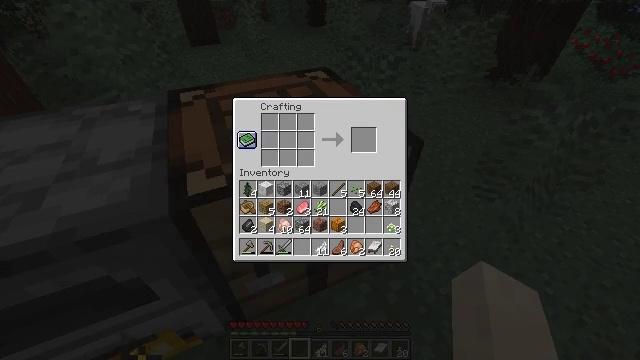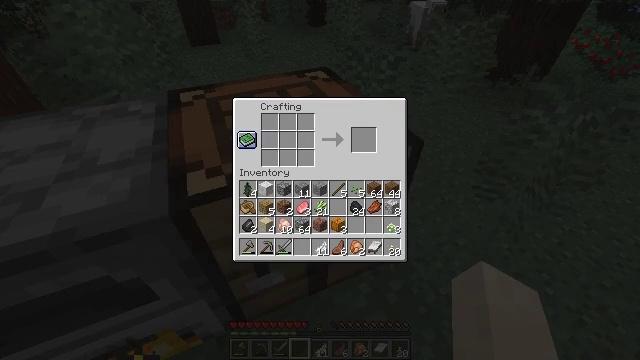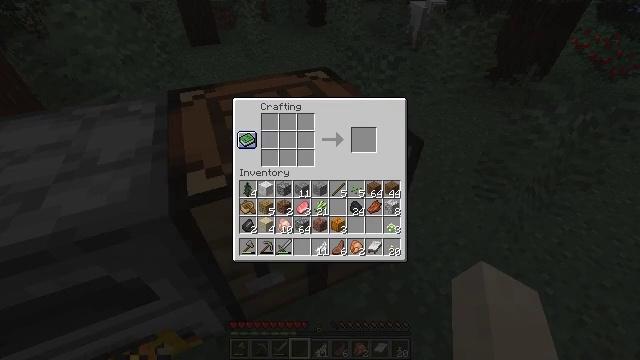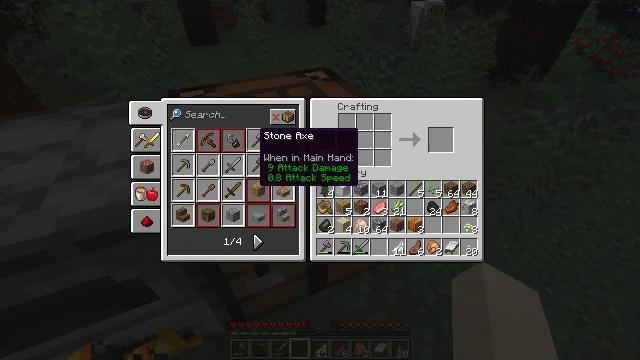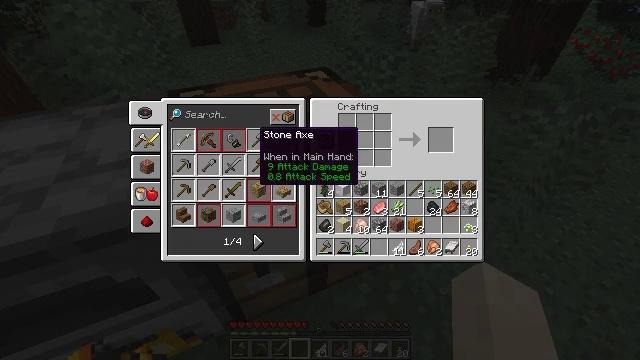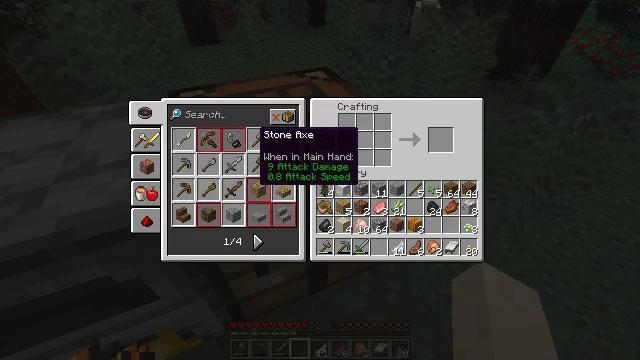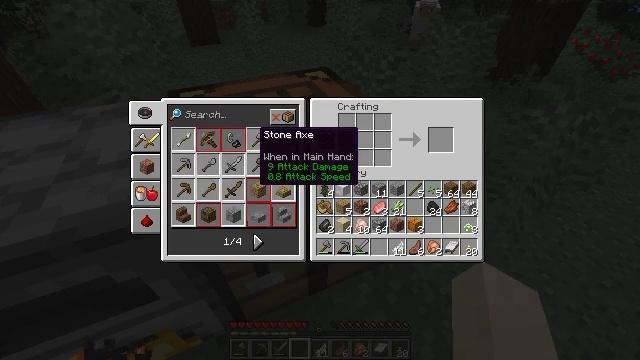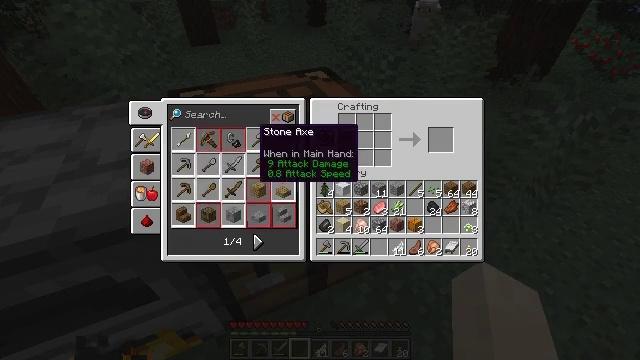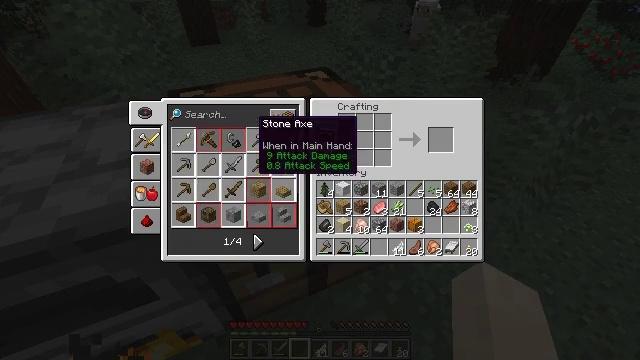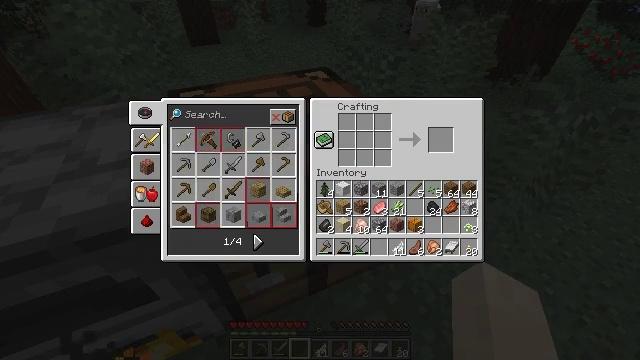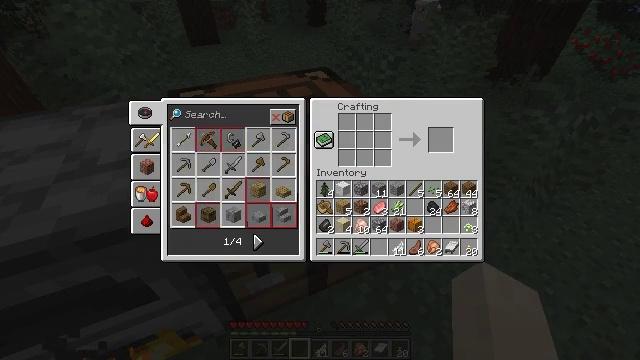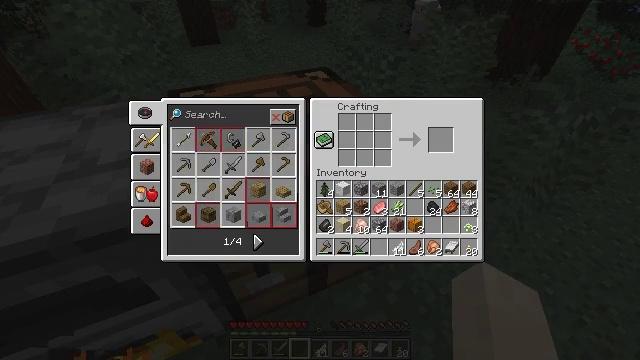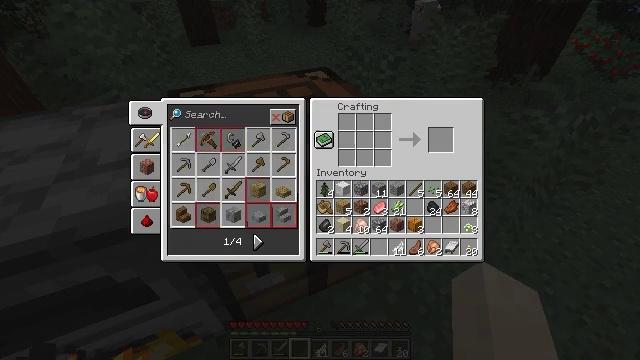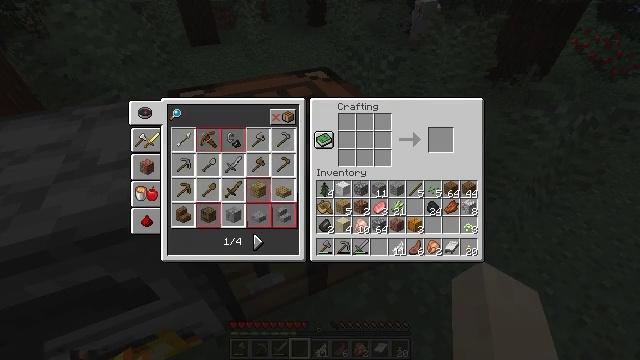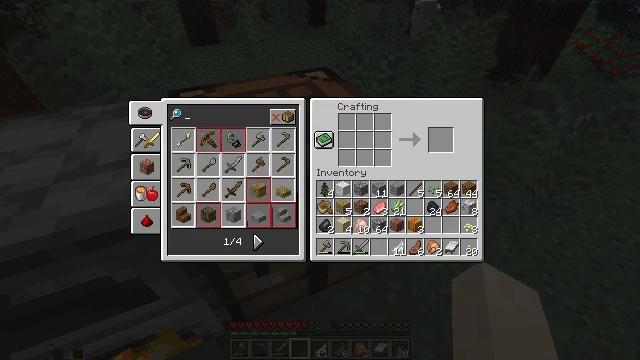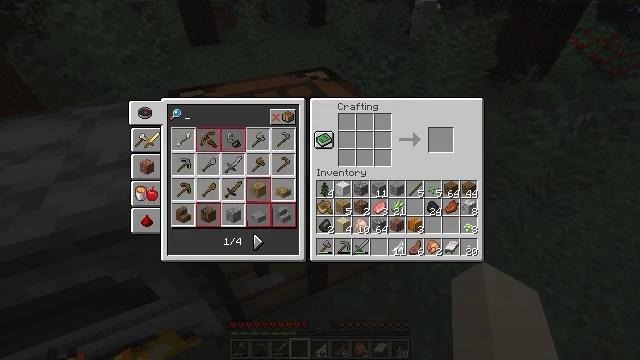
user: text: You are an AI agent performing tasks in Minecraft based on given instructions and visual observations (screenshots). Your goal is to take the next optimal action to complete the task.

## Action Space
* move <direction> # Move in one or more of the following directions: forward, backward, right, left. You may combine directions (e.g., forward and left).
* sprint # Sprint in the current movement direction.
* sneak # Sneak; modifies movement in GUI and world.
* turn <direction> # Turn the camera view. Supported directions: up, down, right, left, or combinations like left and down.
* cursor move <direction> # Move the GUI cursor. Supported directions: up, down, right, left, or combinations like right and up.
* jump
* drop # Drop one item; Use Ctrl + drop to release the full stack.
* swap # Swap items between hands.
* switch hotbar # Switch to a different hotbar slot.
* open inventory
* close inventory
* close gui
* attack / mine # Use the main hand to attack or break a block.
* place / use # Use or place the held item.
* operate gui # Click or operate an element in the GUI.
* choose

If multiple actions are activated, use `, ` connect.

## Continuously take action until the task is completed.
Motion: motion action
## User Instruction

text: Break the spruce log from the tree.
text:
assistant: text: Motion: no_op
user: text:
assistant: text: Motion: no_op
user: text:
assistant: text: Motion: operate gui
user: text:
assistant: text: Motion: operate gui
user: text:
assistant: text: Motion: no_op
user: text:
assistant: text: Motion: no_op
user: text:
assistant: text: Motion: no_op
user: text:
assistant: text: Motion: cursor move up
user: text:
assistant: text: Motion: cursor move up
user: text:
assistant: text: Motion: no_op
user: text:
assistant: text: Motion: no_op
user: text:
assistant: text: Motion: no_op
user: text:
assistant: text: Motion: operate gui
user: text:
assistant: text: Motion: operate gui
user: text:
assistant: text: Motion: operate gui
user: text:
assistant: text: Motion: operate gui
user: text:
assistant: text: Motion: no_op
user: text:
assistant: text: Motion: no_op
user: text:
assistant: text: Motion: no_op
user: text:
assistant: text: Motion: move left
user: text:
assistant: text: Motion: move left
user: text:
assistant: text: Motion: move left
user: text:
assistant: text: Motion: no_op
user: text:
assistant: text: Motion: no_op
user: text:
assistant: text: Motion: no_op
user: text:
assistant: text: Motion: no_op
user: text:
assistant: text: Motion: no_op
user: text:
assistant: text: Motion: no_op
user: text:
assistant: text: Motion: no_op
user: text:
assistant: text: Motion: no_op